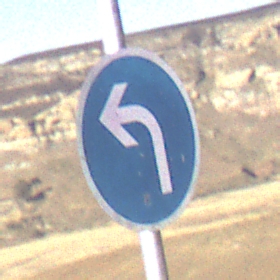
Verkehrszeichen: VorgeschriebeneFahrtrichtungLinks
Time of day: MorningAfternoon
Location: Outdoor (Nature)
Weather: Clear
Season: NotSpecified
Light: Natural